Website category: sports
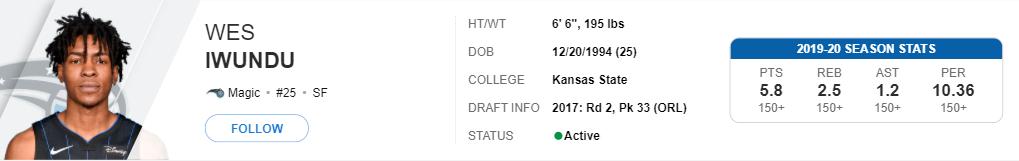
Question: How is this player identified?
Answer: Wes Iwundu

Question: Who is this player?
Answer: Wes Iwundu

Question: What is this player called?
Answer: Wes Iwundu

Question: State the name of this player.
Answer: Wes Iwundu

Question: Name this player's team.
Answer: Magic

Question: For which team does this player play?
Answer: Magic

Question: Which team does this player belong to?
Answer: Magic

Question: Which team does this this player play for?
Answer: Magic

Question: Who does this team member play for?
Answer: Magic

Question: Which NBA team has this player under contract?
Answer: Magic

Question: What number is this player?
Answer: #25

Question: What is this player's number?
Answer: #25

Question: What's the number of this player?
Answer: #25

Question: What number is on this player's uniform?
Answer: #25

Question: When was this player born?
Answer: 12/20/1994

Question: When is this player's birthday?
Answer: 12/20/1994

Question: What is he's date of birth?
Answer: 12/20/1994

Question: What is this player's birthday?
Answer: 12/20/1994

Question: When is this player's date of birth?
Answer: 12/20/1994

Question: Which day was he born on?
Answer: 12/20/1994

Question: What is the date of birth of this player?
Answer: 12/20/1994

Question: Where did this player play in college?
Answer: Kansas State

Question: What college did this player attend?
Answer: Kansas State

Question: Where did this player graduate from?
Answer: Kansas State

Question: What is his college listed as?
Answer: Kansas State

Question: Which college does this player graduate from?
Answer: Kansas State

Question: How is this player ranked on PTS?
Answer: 5.8

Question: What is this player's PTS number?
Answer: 5.8

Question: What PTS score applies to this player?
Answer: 5.8

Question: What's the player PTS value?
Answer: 5.8

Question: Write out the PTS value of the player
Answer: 5.8

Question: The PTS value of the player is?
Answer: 5.8

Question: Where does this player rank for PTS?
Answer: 150+

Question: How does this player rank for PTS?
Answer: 150+

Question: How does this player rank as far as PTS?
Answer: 150+

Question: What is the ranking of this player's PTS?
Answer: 150+

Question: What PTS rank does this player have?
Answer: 150+

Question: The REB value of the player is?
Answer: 2.5

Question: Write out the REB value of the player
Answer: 2.5

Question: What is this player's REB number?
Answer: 2.5

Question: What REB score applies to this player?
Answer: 2.5

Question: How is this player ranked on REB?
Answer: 2.5

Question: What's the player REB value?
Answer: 2.5

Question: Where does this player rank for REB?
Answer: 150+

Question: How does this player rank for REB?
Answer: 150+

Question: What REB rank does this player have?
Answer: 150+

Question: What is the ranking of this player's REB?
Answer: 150+

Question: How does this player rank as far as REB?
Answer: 150+

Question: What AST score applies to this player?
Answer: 1.2

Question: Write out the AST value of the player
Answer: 1.2

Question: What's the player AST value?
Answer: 1.2

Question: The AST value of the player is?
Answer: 1.2

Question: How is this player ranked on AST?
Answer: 1.2

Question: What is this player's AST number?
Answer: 1.2

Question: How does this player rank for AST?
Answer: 150+

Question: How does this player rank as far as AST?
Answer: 150+

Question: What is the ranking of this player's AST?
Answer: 150+

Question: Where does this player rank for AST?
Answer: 150+

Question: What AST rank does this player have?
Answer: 150+

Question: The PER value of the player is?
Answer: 10.36

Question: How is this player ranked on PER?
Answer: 10.36

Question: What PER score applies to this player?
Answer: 10.36

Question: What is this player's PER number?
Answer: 10.36

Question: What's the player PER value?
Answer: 10.36